Interaction volume radius: 5 \u00c5
Interaction volume height: 30 \u00c5
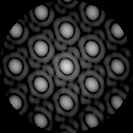
Disorder parameter: 0.005623